Chest X-ray:
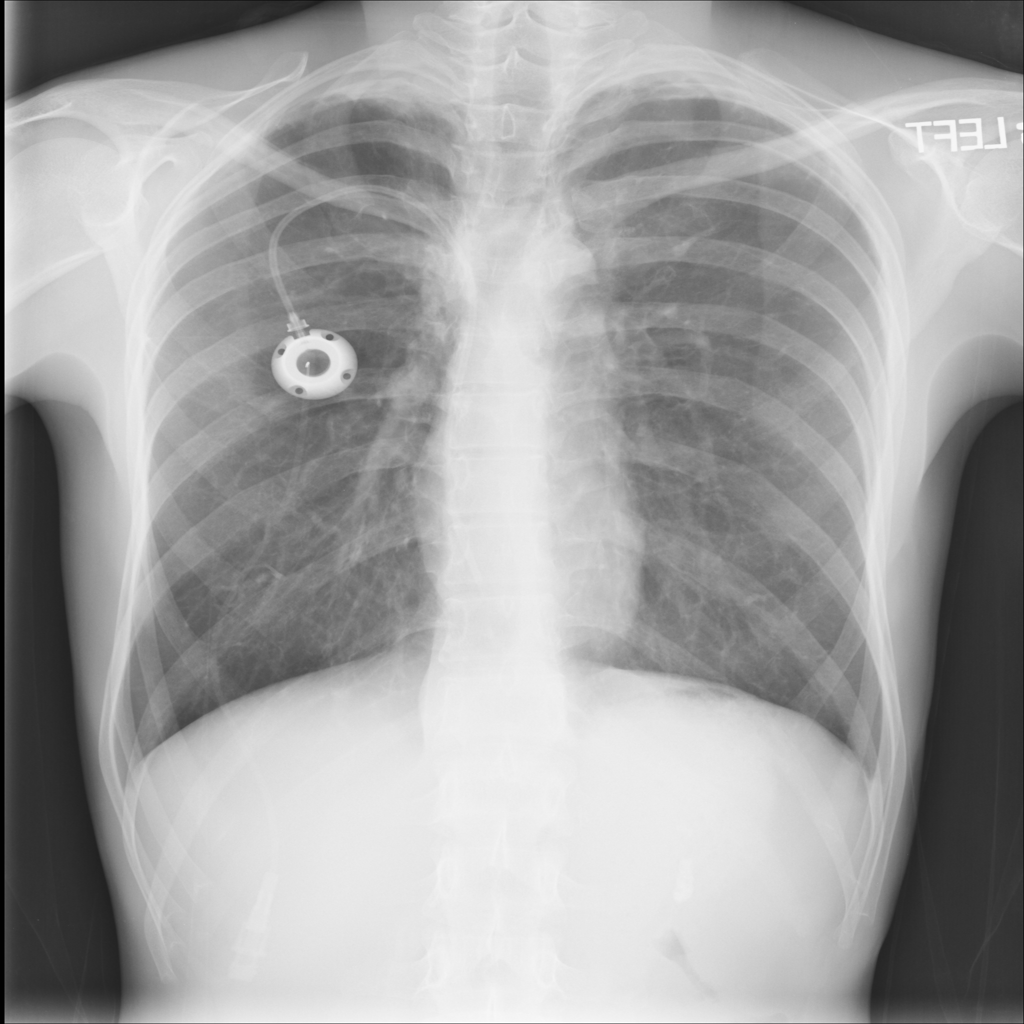
No abnormal finding: yes